【题型】填空题　【知识点】立体几何　【难度】easy
“阿基米德多面体”是由边数不全相同的正多边形围成的多面体，它体现了数学的对称美.将正方体沿交于一个顶点的三条棱的中点截去一个三棱锥，如此截去八个三棱锥得到一个阿基米德多面体，则该阿基米德多面体的棱有\_\_\_\_\_条.
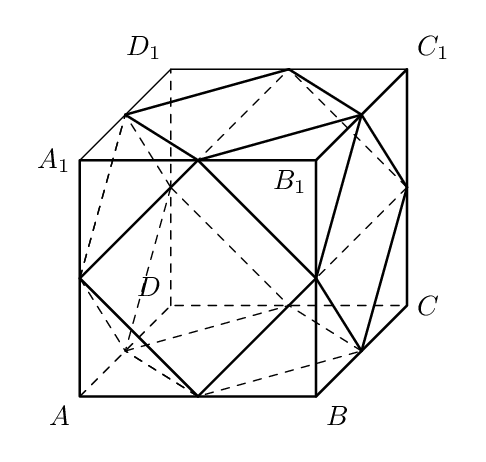
【解答】
\noindent \textbf{【答案】} 24

\vspace{0.5em}
\noindent \textbf{【分析】} 作出正方体，在正方体中观察可得.

\vspace{0.5em}
\noindent \textbf{【详解】} 由题可知，如图，正方体每个面中有 4 条，所以该阿基米德多面体的棱共有 \(4\times 6=24\) 条.

\vspace{0.5em}
\noindent 故答案为：24